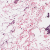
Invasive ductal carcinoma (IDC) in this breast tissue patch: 0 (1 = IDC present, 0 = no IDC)